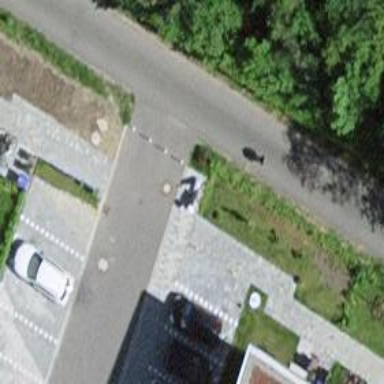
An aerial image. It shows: Bollard barrier.